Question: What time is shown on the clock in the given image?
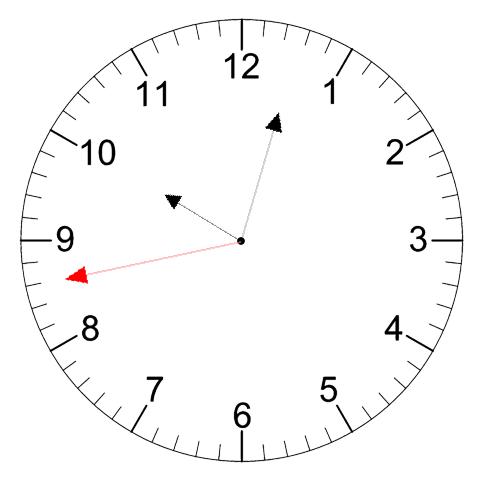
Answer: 10:02:43